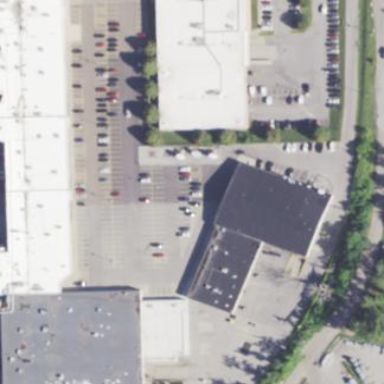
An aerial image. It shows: Commercial building.